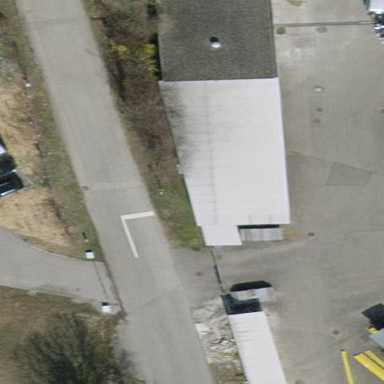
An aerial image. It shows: View of roof of building.